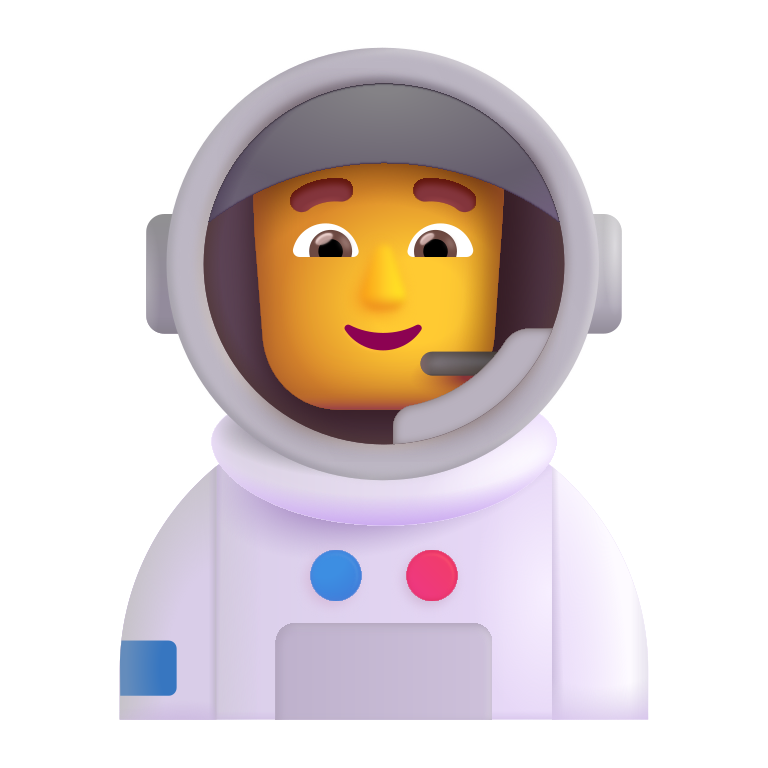
man astronaut color default